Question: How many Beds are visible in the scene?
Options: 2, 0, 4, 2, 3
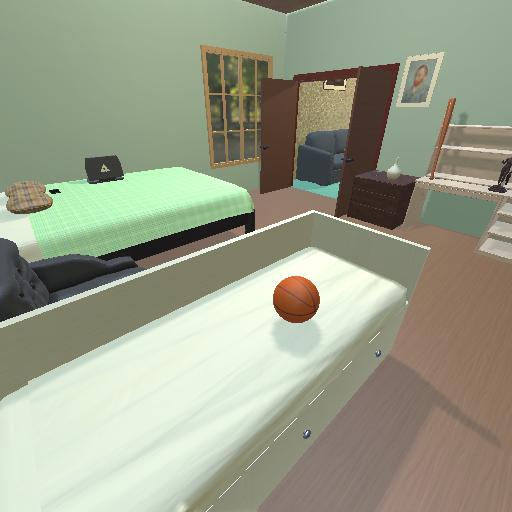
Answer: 2